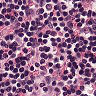
Metastatic tissue present: no